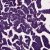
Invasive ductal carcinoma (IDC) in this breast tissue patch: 0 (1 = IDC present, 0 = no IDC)